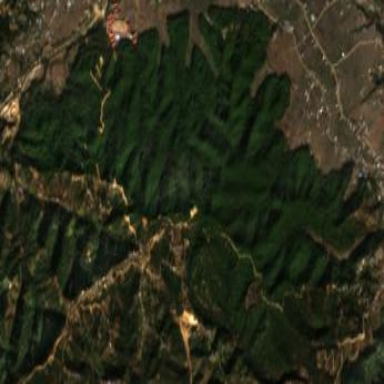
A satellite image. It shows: Forest area.